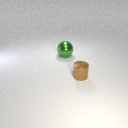
large green metal sphere to the left of small brown metal cylinder